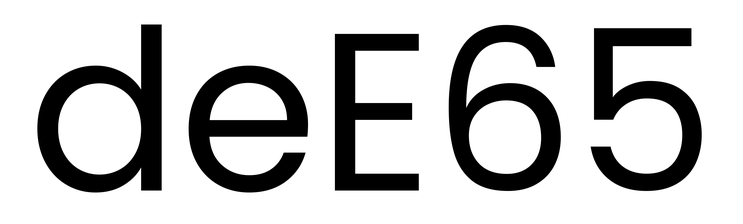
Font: Poppins-Regular